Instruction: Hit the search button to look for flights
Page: home
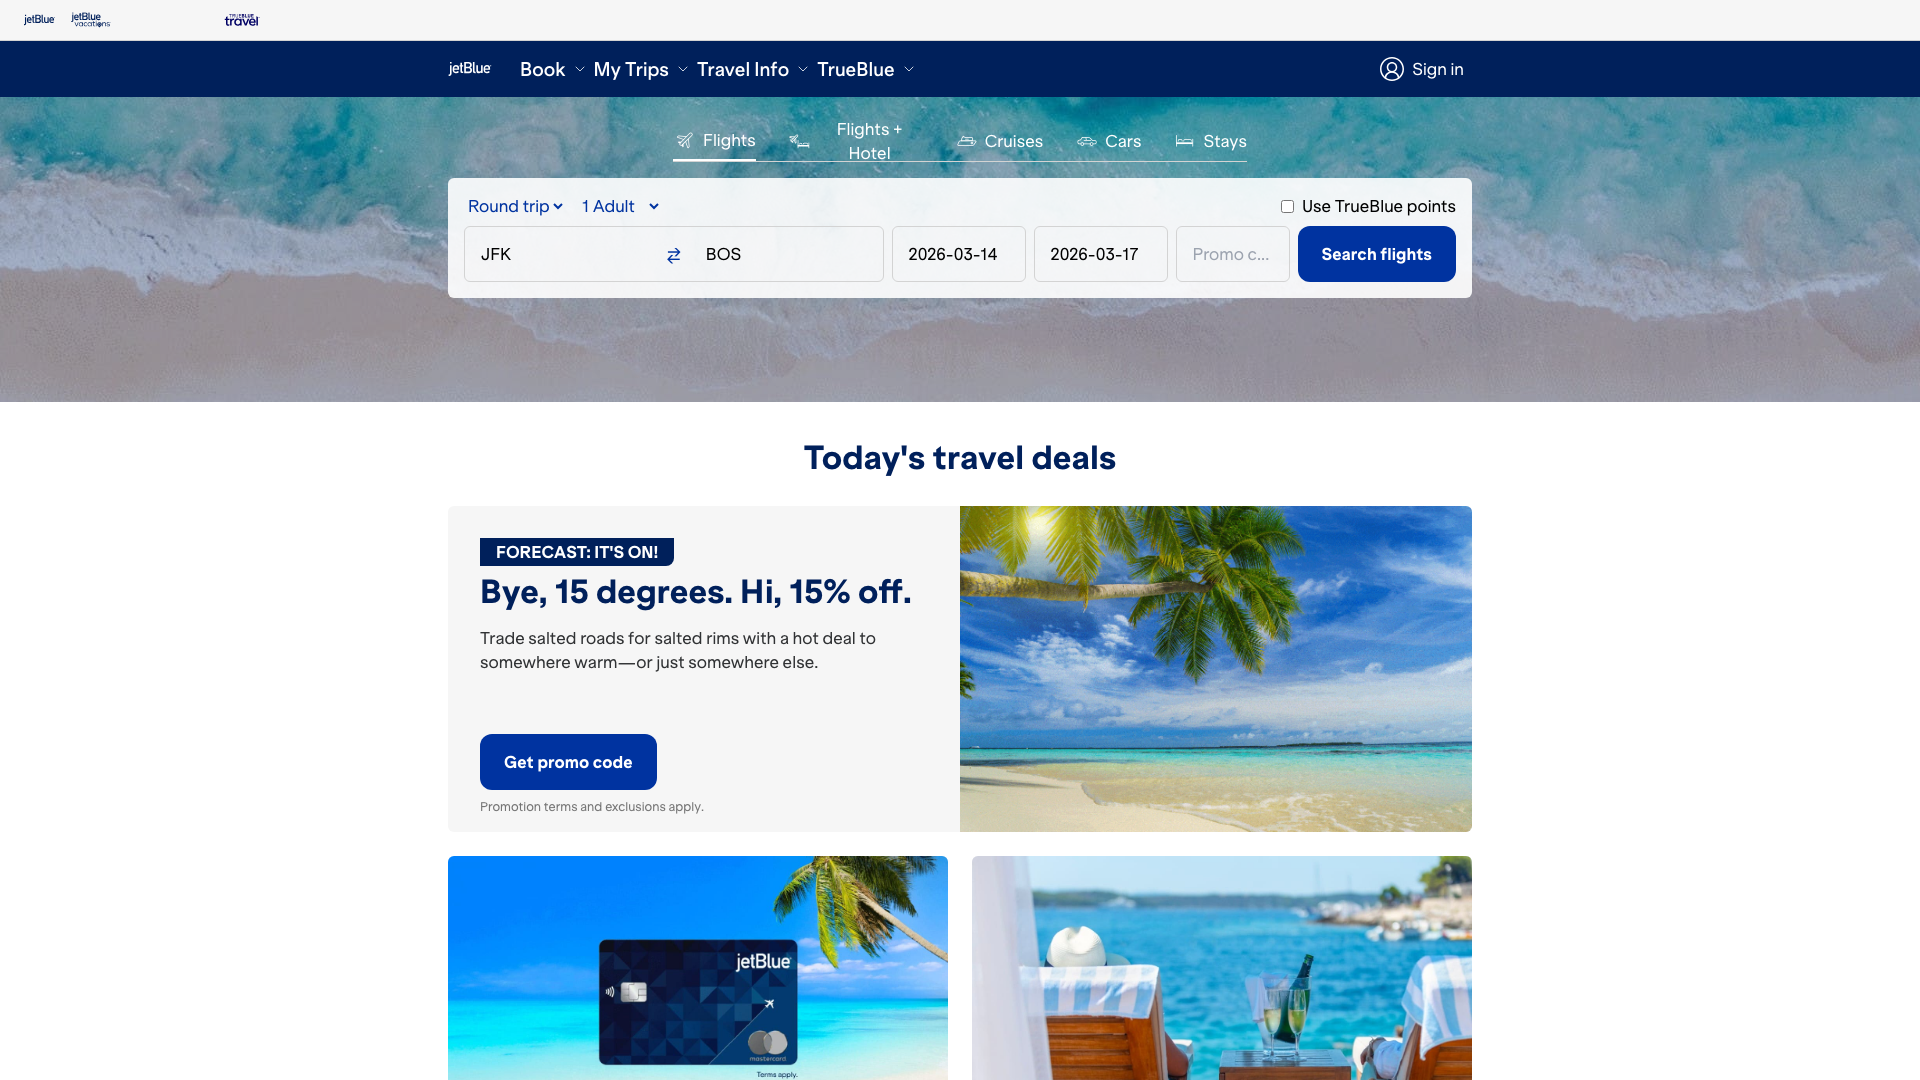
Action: click